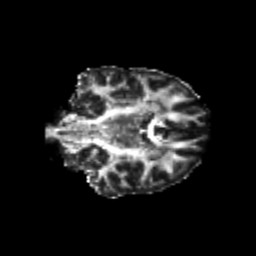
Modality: FA
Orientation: coronal
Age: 22
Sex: female
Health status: healthy
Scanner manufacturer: philips
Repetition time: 7.39 s
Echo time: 0.08599 s